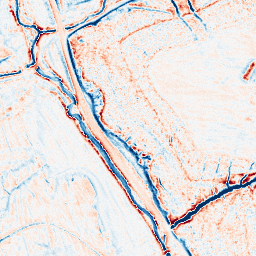
Category: edge_preserving
Decomposition family: anisotropic_diffusion
Decomposition parameters: iterations: 50
kappa: 10
gamma: 0.05
Upsampling method: quintic
Upsampling parameters: scale: 2
Upsampling scale: 2